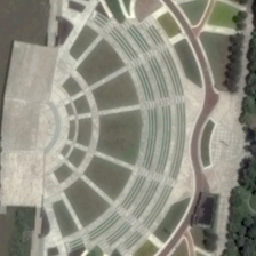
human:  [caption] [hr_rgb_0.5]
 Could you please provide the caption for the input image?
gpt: Many vehicles kept flowing along the stream road.

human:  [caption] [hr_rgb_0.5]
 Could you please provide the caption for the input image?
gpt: A large number of vehicles kept flowing along the stream.

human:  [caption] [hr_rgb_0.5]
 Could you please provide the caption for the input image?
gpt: Many vehicles are still moving along the road by the stream.

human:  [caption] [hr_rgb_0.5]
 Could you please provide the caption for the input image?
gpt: Many vehicles kept moving along the stream.

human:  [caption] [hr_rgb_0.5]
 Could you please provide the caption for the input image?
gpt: Many vehicles moved along the stream.